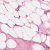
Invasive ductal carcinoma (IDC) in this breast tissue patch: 0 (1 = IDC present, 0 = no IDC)